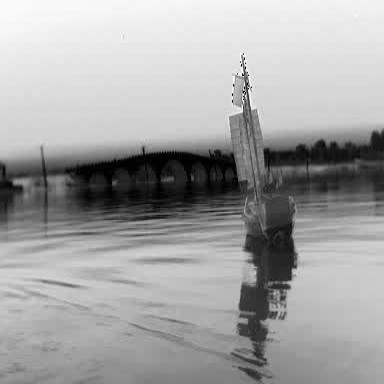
There is a sailboat in the infrared image.